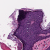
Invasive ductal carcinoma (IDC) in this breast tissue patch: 0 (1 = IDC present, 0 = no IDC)